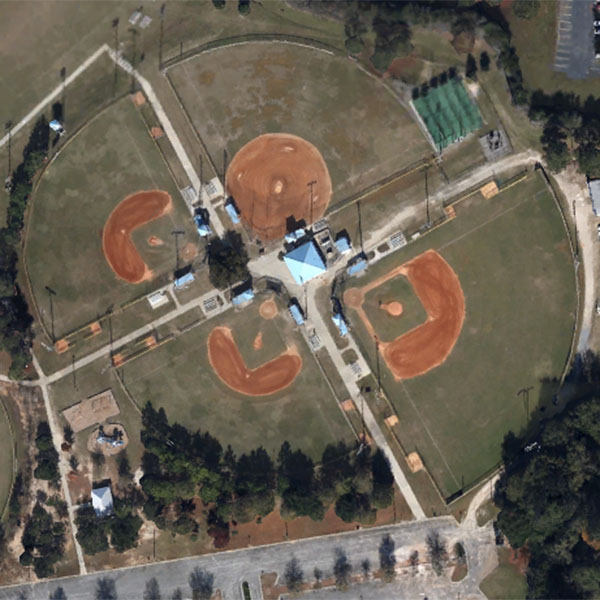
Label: BaseballField